Interaction volume radius: 10 \u00c5
Interaction volume height: 15 \u00c5
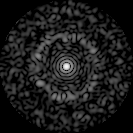
Disorder parameter: 0.8266